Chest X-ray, PA view. Patient: 63 years old, sex F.
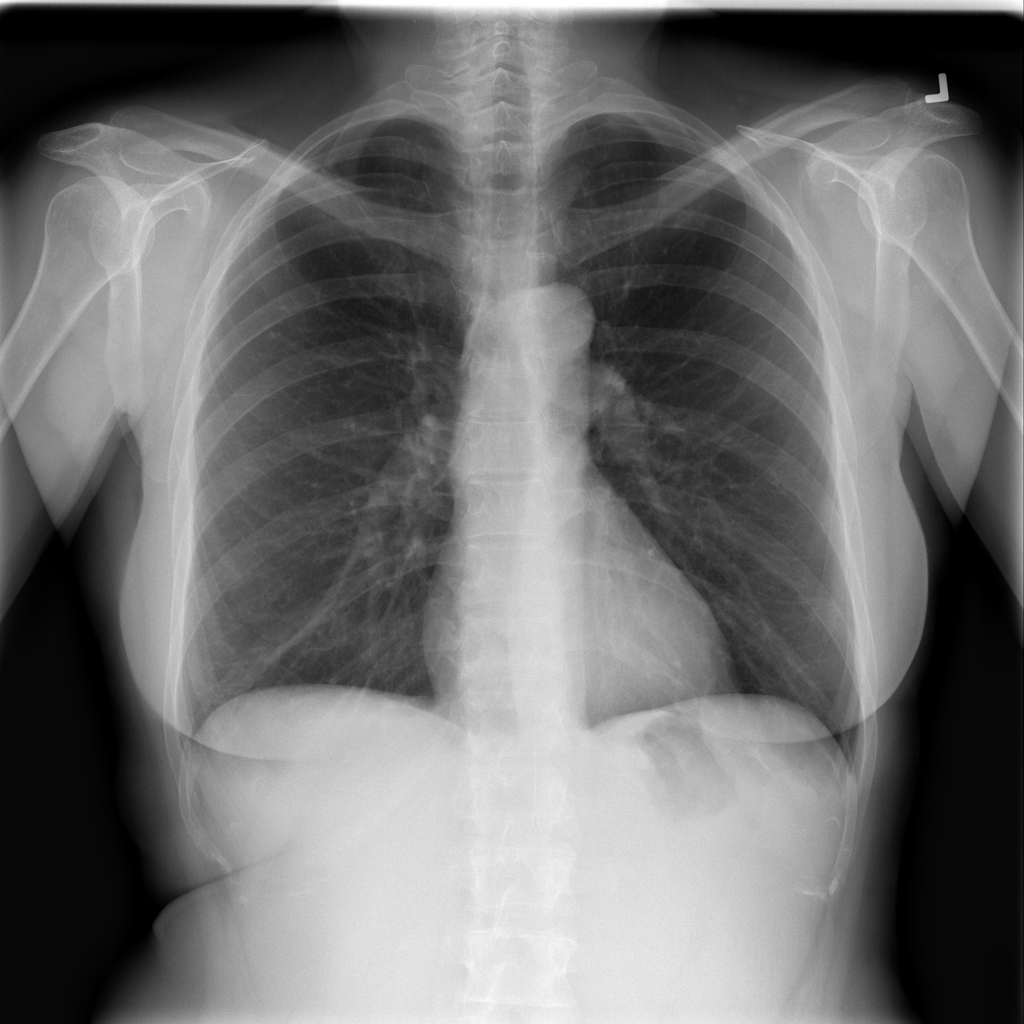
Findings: Atelectasis, Infiltration